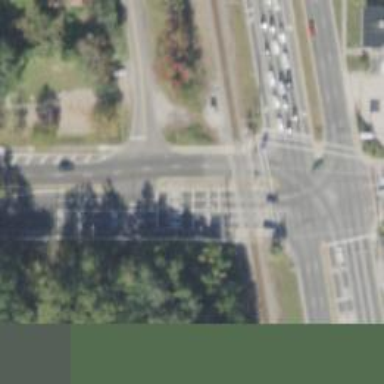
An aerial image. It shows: Unmarked crossing on footway.